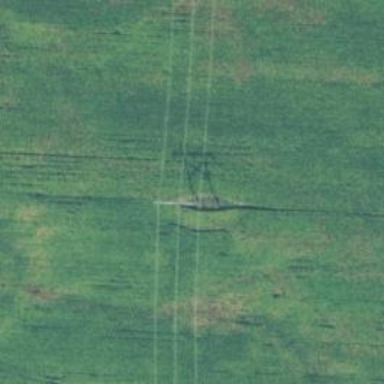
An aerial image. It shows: Power tower.